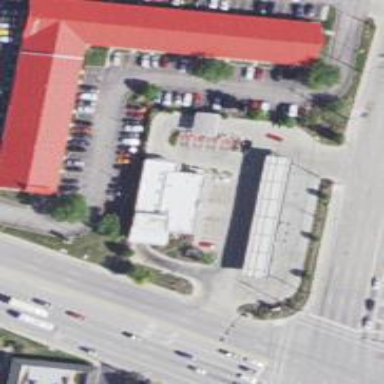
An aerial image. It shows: Convenience shop.